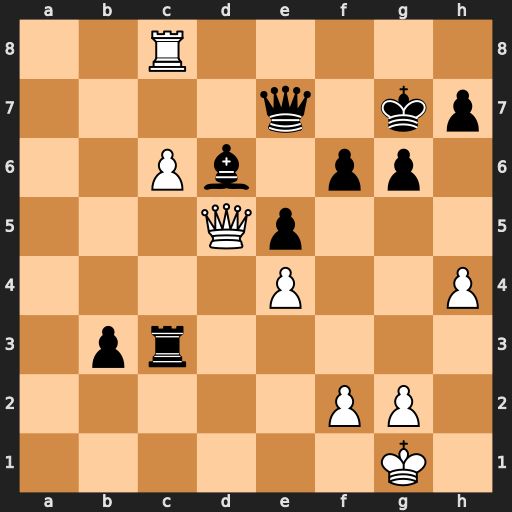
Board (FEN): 2R5/4q1kp/2Pb1pp1/3Qp3/4P2P/1pr5/5PP1/6K1
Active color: w
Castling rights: -
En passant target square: -
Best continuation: Rg8+ Kh6 Qd2+